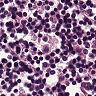
Metastatic tissue present: no